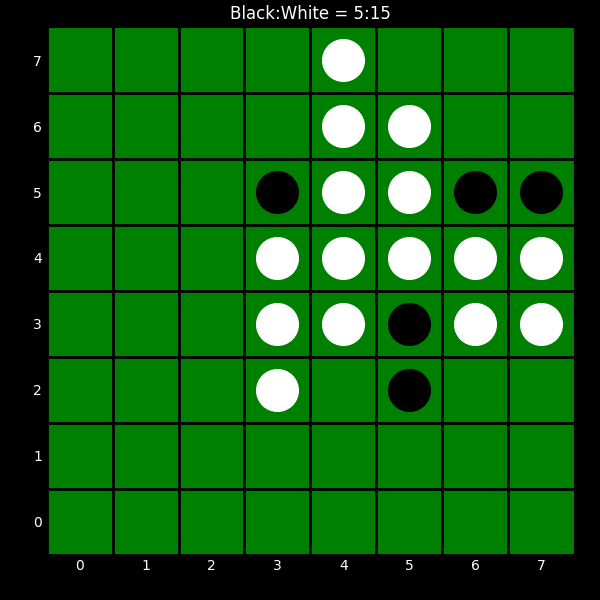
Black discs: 5
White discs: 15